Interaction volume radius: 10 \u00c5
Interaction volume height: 50 \u00c5
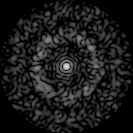
Disorder parameter: 0.8368